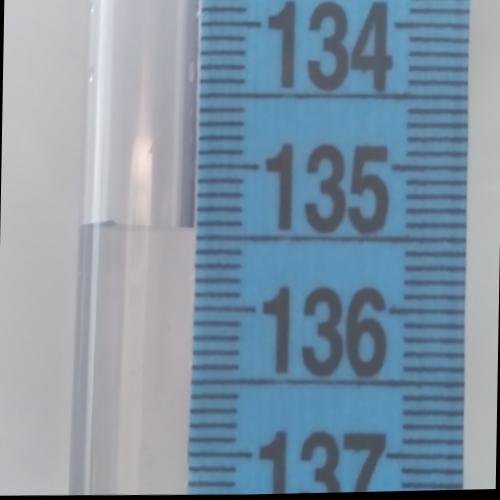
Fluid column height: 135.4 cm